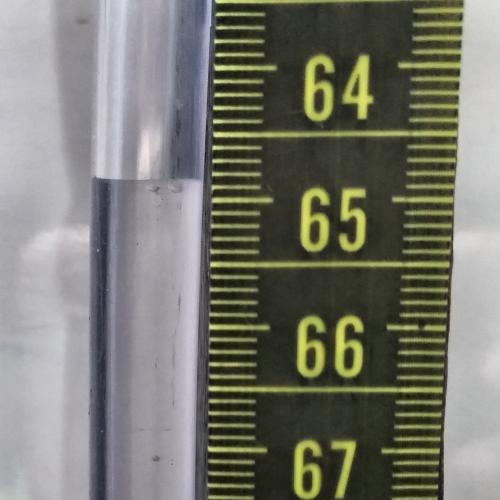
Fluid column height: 64.9 cm